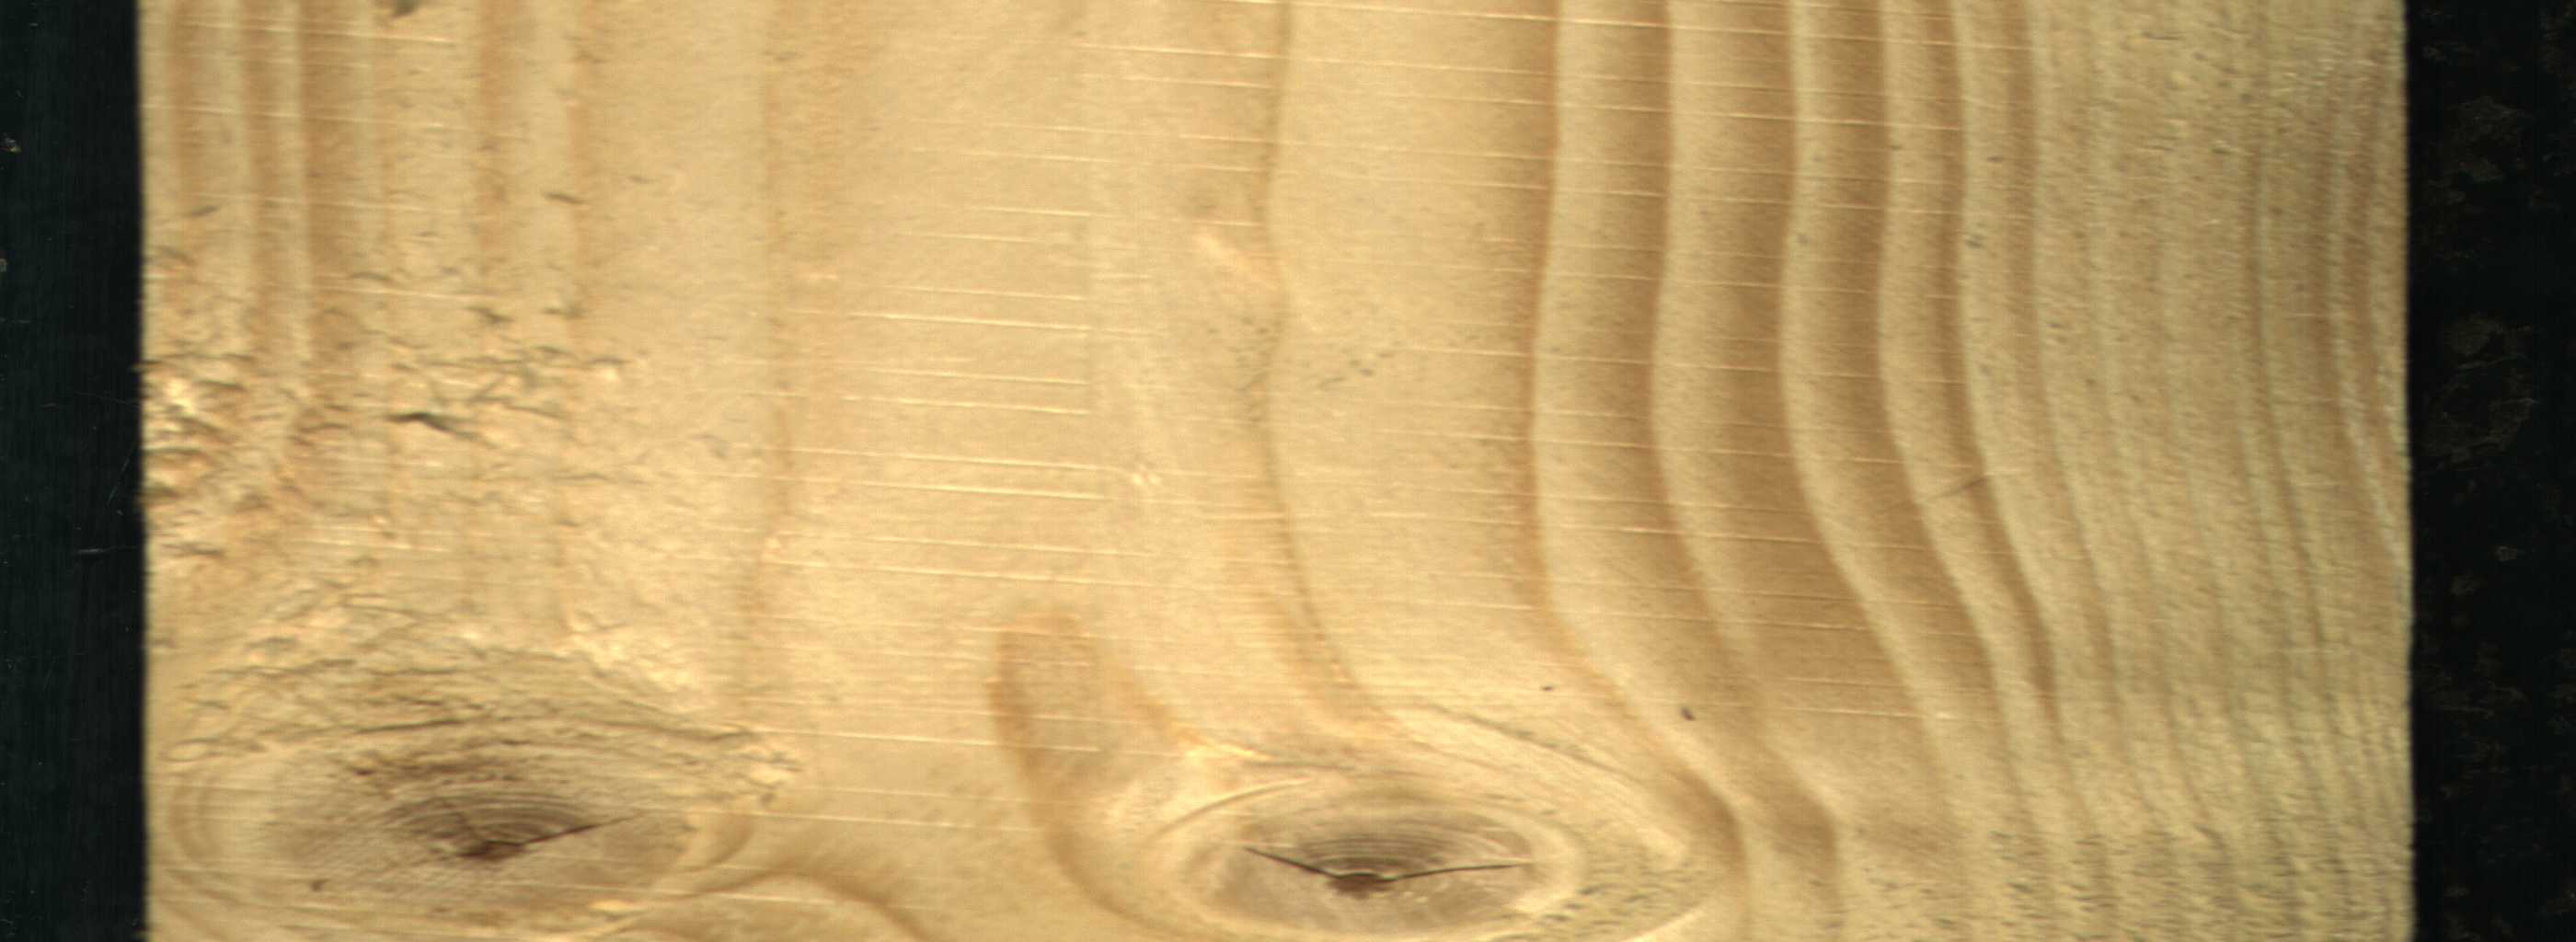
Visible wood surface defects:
knot_with_crack
knot_with_crack